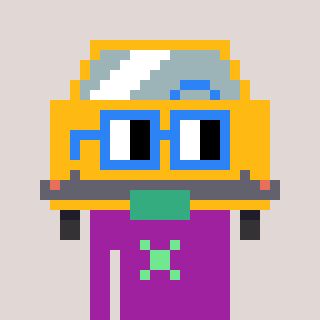
a pixel art character with square blue glasses, a taxi-shaped head and a magenta-colored body on a warm background